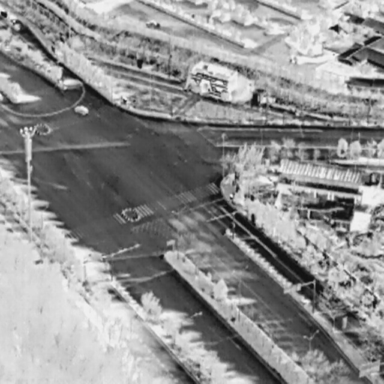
There is a Car in the infrared image.